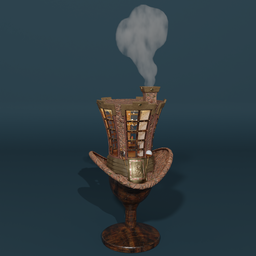
Label: people